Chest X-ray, AP view. Patient: 74 years old, sex F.
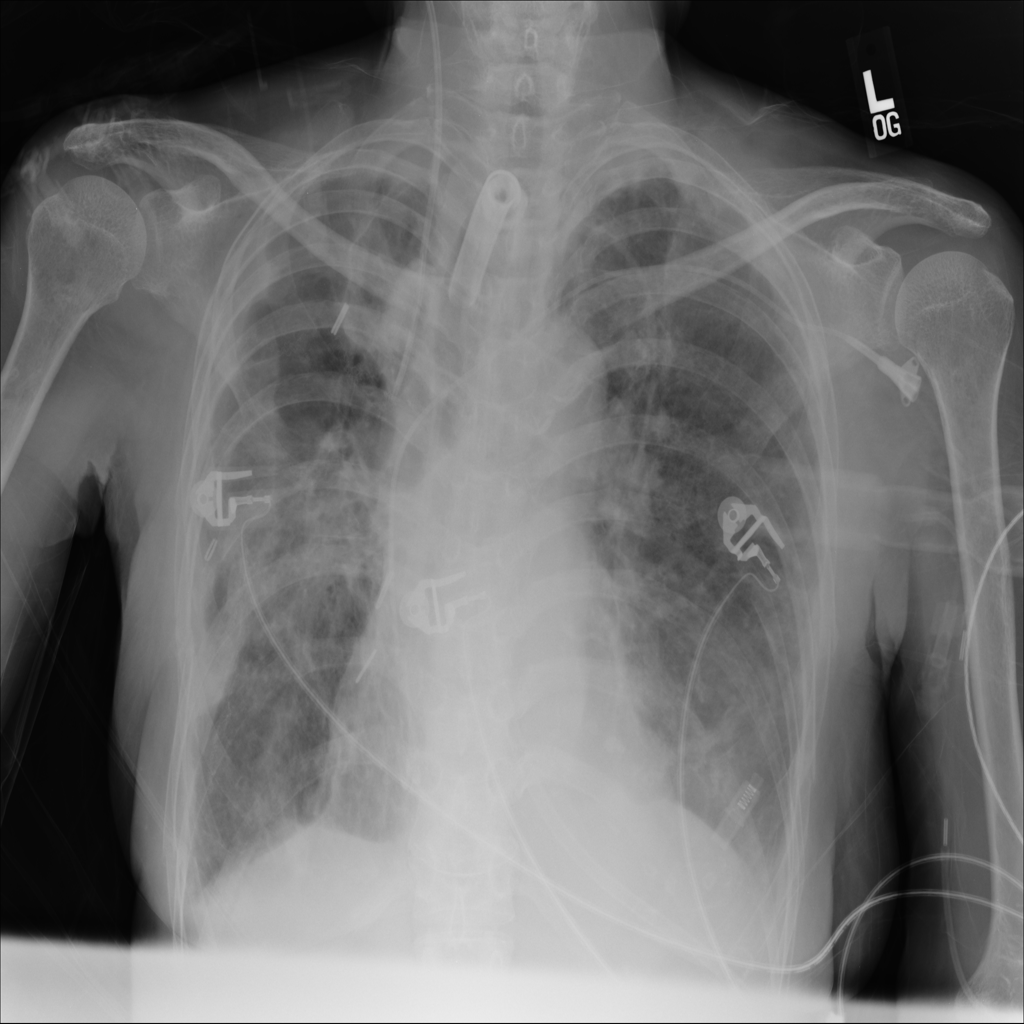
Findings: Infiltration, Pleural_Thickening